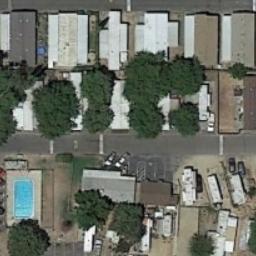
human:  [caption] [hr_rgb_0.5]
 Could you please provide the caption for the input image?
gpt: The mobile home park is next to the road .

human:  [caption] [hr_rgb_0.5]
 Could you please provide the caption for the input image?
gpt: Many buildings are in the mobile home park .

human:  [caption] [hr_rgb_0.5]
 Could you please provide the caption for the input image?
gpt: The mobile home park has some dense mobile homes and a swimming pool and some trees are among these mobile homes .

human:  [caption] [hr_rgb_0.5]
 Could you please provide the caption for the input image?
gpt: There are hundreds of neatly arranged mobile homes in this area .

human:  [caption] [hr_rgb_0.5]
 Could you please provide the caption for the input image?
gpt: There are some buildings and green trees in the mobile home park .